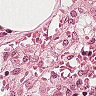
Metastatic tissue present: no